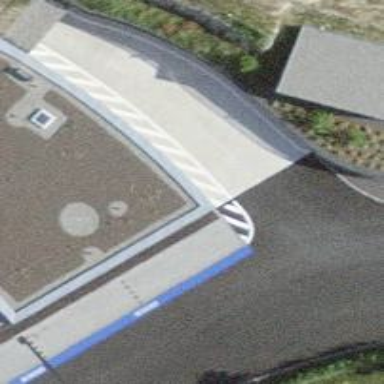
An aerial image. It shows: Parking aisle designated as service road.